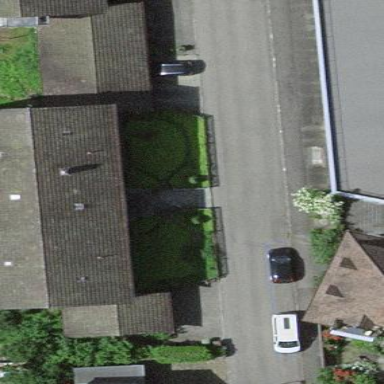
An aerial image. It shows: Building consisting of apartments.